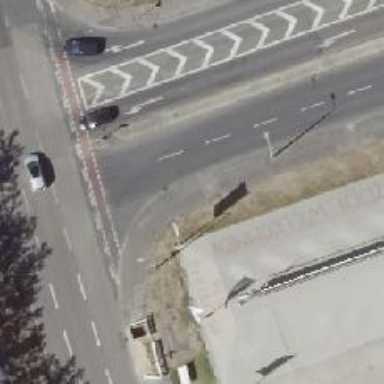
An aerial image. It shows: Asphalt sidewalk along the footway.